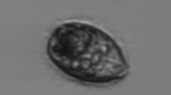
Label: Pleuronema